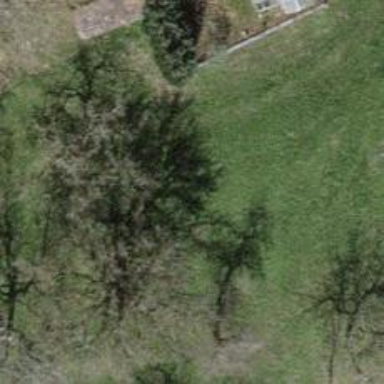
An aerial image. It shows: Single tag "natural: tree."